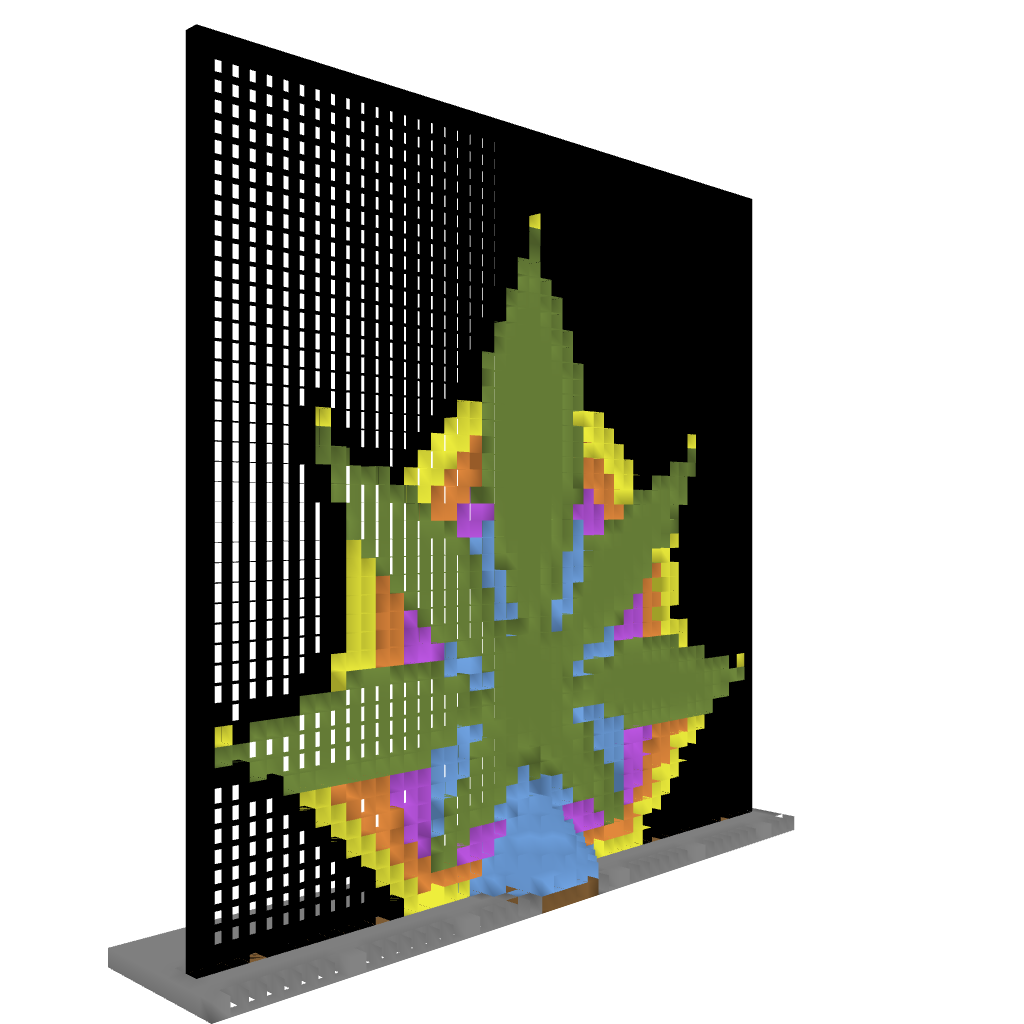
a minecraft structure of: Sly's Leaf bad low quality